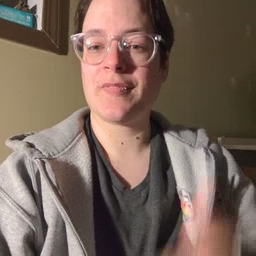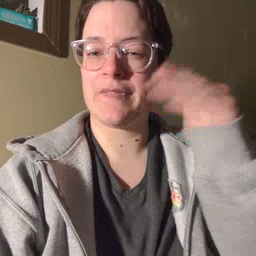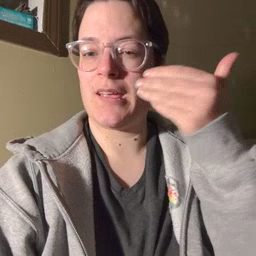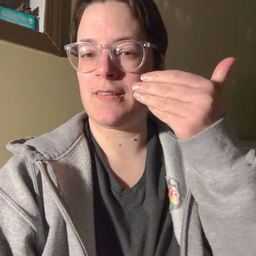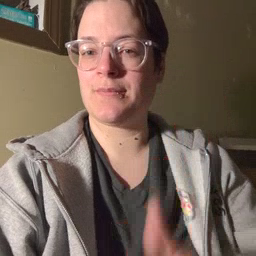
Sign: flag